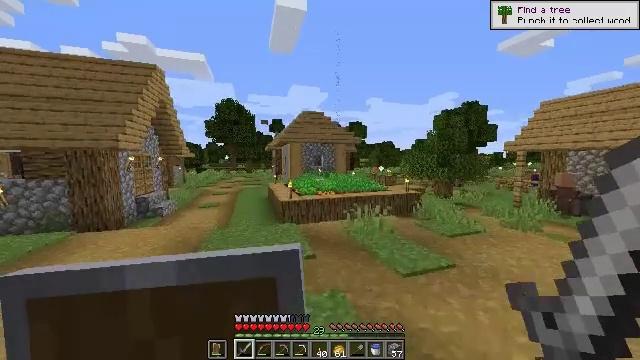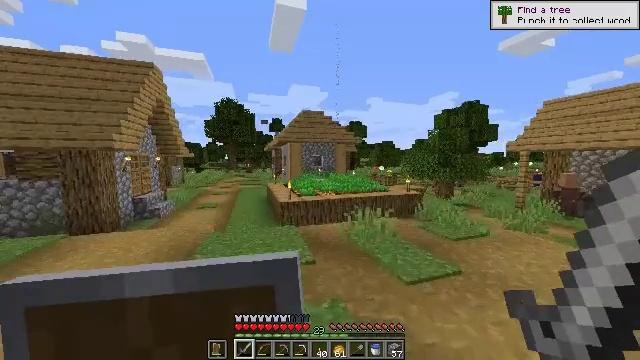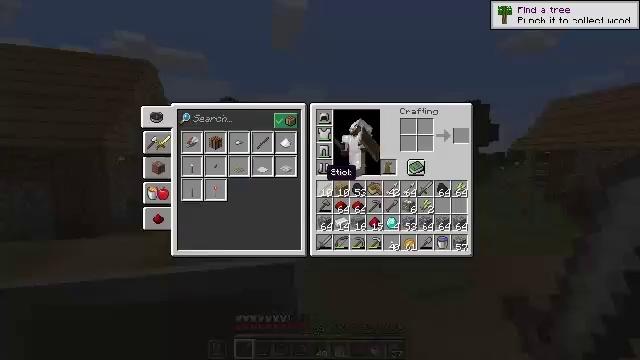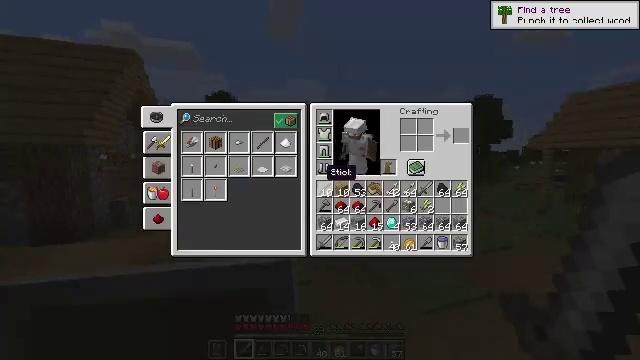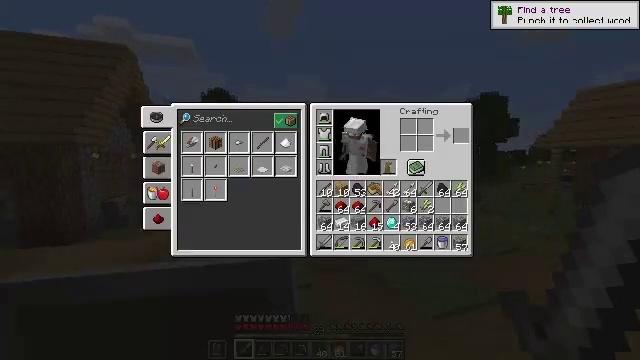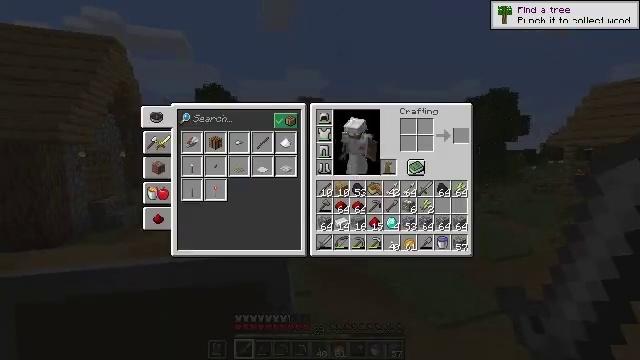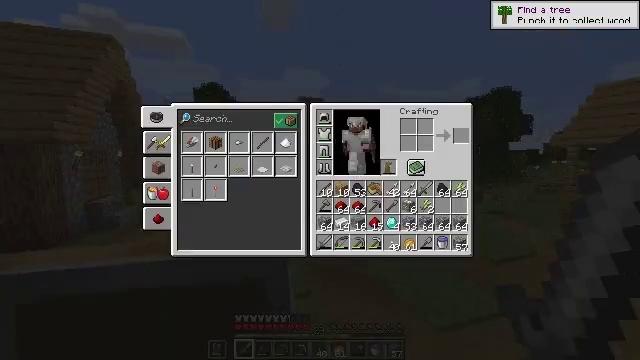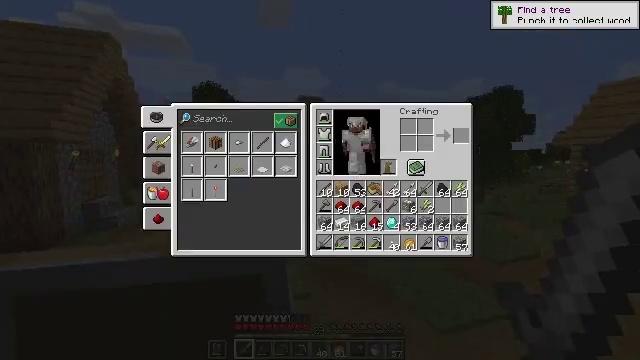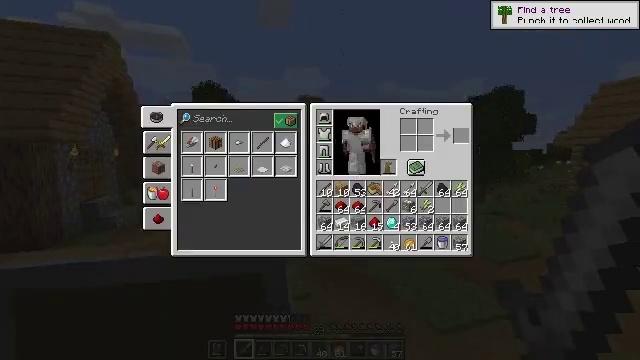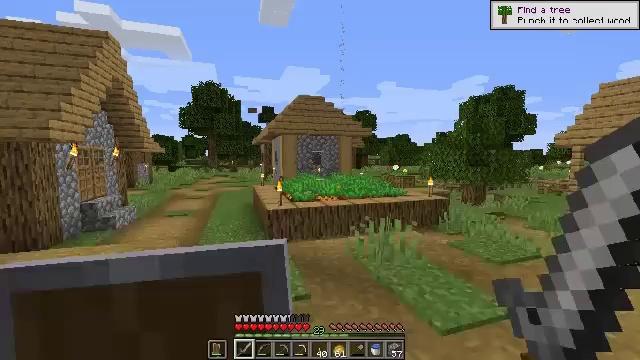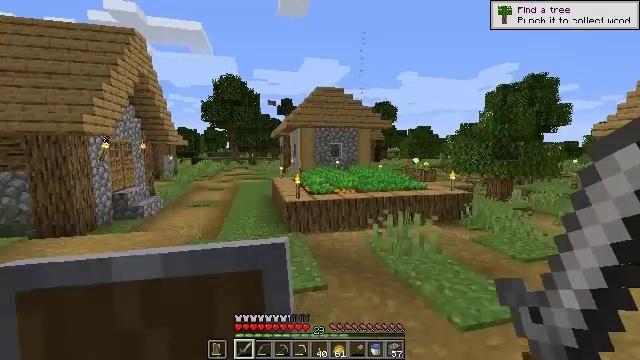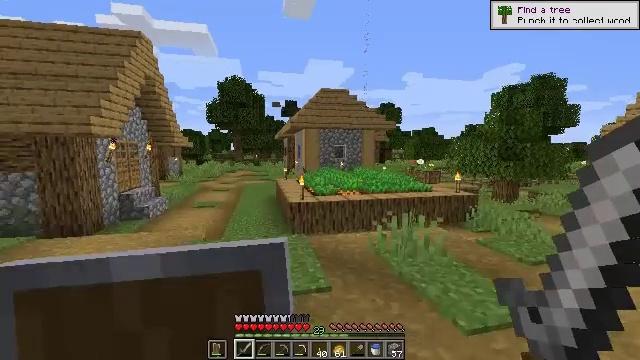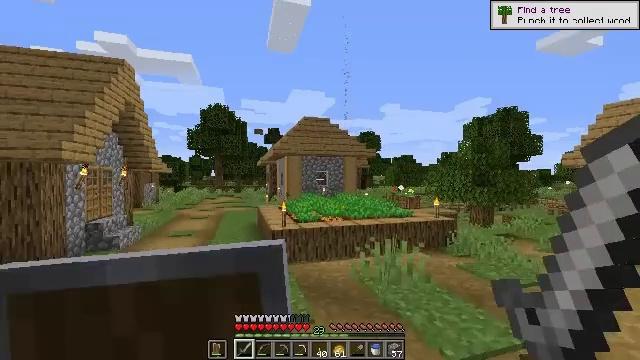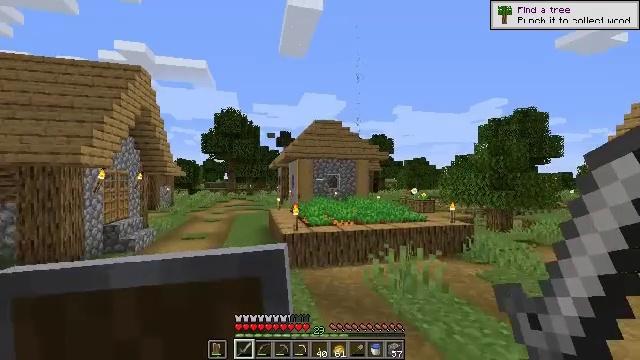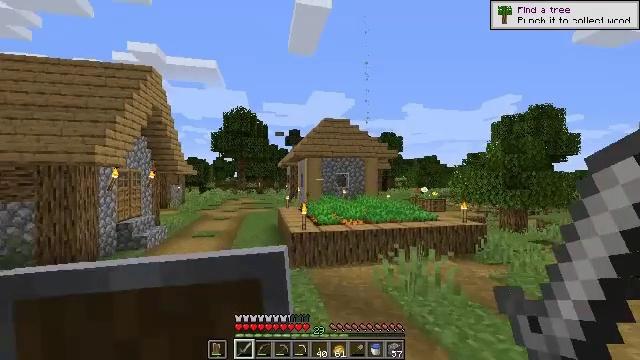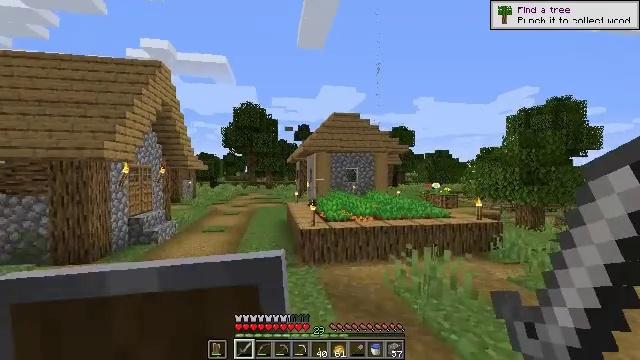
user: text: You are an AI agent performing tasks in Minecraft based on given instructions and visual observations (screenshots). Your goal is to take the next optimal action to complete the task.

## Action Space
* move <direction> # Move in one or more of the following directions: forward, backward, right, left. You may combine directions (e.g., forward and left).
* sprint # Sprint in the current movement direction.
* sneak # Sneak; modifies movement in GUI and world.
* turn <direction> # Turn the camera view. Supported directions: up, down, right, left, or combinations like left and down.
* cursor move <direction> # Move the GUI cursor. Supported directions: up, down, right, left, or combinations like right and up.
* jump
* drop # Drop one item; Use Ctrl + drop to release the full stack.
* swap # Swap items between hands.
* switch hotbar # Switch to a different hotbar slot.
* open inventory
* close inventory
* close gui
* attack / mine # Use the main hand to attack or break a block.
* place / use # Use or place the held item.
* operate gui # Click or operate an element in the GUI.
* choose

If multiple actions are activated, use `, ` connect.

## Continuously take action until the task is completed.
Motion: motion action
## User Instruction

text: Mine the fully grown carrots.
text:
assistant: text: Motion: move forward
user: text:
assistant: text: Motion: move forward, open inventory
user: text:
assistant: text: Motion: open inventory
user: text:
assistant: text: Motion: no_op
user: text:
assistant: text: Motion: turn right and up
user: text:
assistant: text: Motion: no_op
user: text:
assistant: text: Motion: no_op
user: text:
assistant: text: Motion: no_op
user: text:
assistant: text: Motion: no_op
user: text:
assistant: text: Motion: turn left and down
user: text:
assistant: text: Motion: no_op
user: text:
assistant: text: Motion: turn right and up
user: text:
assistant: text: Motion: move forward, turn left
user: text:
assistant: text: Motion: move forward, turn left
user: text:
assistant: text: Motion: move forward, sprint, turn left and down
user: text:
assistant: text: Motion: move forward, sprint
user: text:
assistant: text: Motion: move forward, sprint, turn down
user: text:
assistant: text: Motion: move forward, turn down
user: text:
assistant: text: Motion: move forward
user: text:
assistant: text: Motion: move forward, turn up
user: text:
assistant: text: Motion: move forward
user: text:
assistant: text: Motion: move forward, turn left
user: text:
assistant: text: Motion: move forward
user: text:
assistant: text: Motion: move forward, turn right and down
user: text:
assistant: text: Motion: move forward, turn right
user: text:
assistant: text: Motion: move forward
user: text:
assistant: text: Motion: move forward
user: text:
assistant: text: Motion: move forward
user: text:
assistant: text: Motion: move forward, turn right
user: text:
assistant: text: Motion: move forward